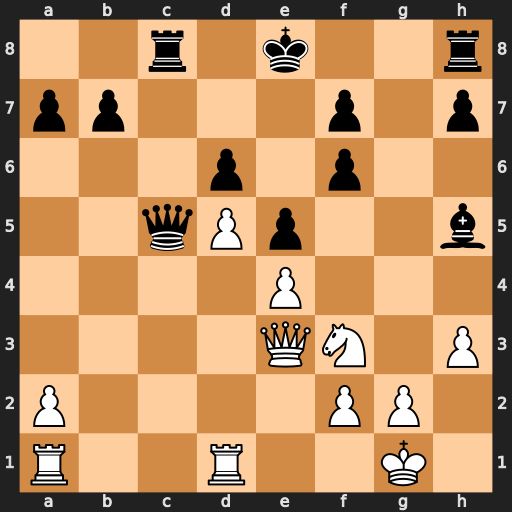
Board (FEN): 2r1k2r/pp3p1p/3p1p2/2qPp2b/4P3/4QN1P/P4PP1/R2R2K1
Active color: w
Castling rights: k
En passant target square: -
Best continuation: Qh6 Bxf3 Rdc1 Rg8 Rxc5